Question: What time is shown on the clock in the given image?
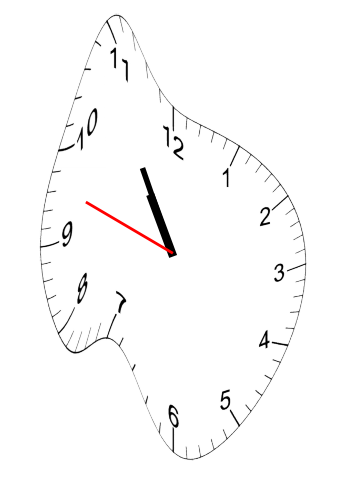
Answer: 10:54:48